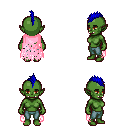
a pixel art fantasy rpg character, female body template, orc, green skin, pink tattered cape, teal pants, blue mohawk hairstyle, four views (front, back, left, right), 2x2 character sprite sheet, small pixel art, hard edges, no anti-aliasing